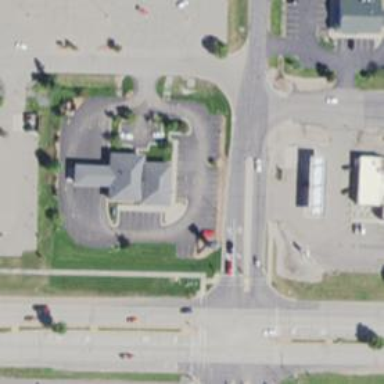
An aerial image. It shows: Unclassified asphalt road surrounded by commercial establishments.